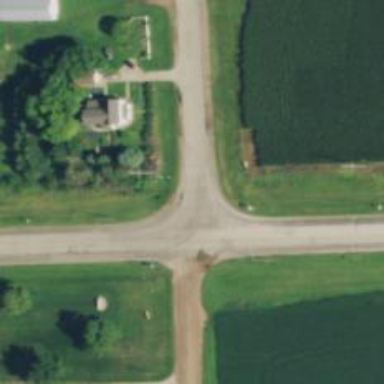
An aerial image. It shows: Road with stop sign.